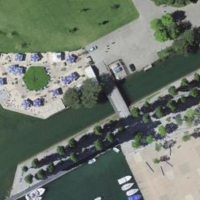
EUNIS habitat code: 53
Species observed at this site:
Tachybaptus ruficollis
Certhia brachydactyla
Corvus corone
Podiceps cristatus
Fulica atra
Alcedo atthis
Aegithalos caudatus
Sylvia atricapilla
Spinus spinus
Chroicocephalus ridibundus
Phylloscopus collybita
Poecile palustris
Larus michahellis
Cygnus olor
Gallinula chloropus
Erithacus rubecula
Pica pica
Phoenicurus ochruros
Sitta europaea
Phoenicurus phoenicurus
Columba livia
Garrulus glandarius
Corvus corax
Motacilla cinerea
Cyanistes caeruleus
Riparia riparia
Lophophanes cristatus
Anas platyrhynchos
Sturnus vulgaris
Chloris chloris
Aythya ferina
Streptopelia decaocto
Corvus frugilegus
Larus canus
Troglodytes troglodytes
Aythya fuligula
Passer domesticus
Fringilla coelebs
Regulus ignicapilla
Coloeus monedula
Mareca penelope
Ptyonoprogne rupestris
Carduelis carduelis
Turdus merula
Columba palumbus
Phalacrocorax carbo
Tachymarptis melba
Mareca strepera
Parus major
Hirundo rustica
Mergus merganser
Milvus migrans
Milvus milvus
Regulus regulus
Coccothraustes coccothraustes
Ichthyaetus melanocephalus
Motacilla alba
Delichon urbicum